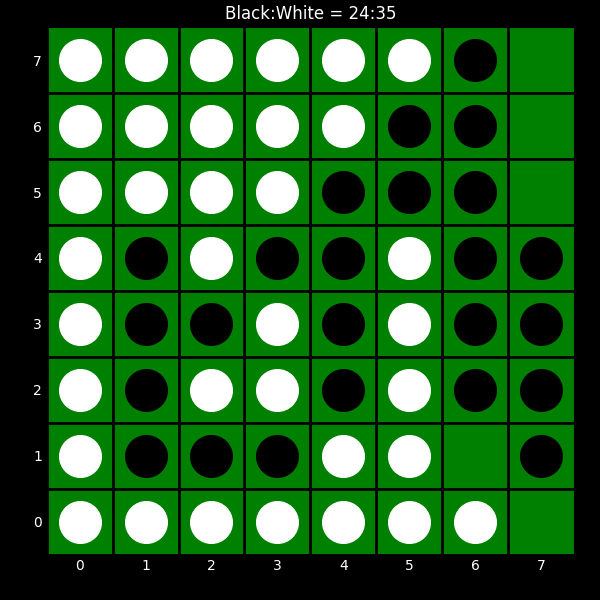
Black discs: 24
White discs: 35